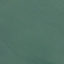
Land use / land cover: SeaLake